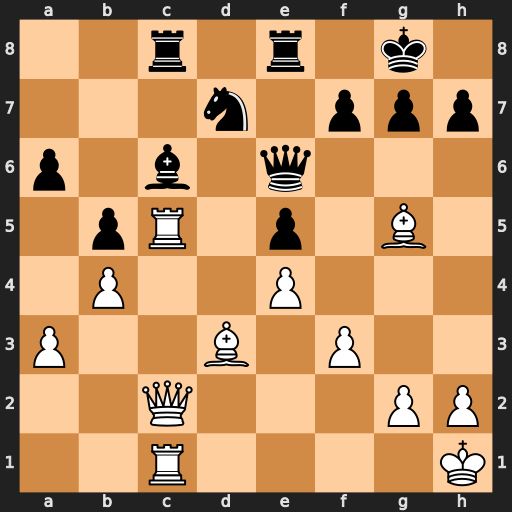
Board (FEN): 2r1r1k1/3n1ppp/p1b1q3/1pR1p1B1/1P2P3/P2B1P2/2Q3PP/2R4K
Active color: w
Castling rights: -
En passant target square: -
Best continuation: Rxc6 Rxc6 Qxc6